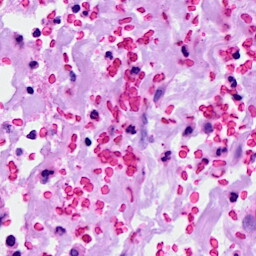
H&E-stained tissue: Breast